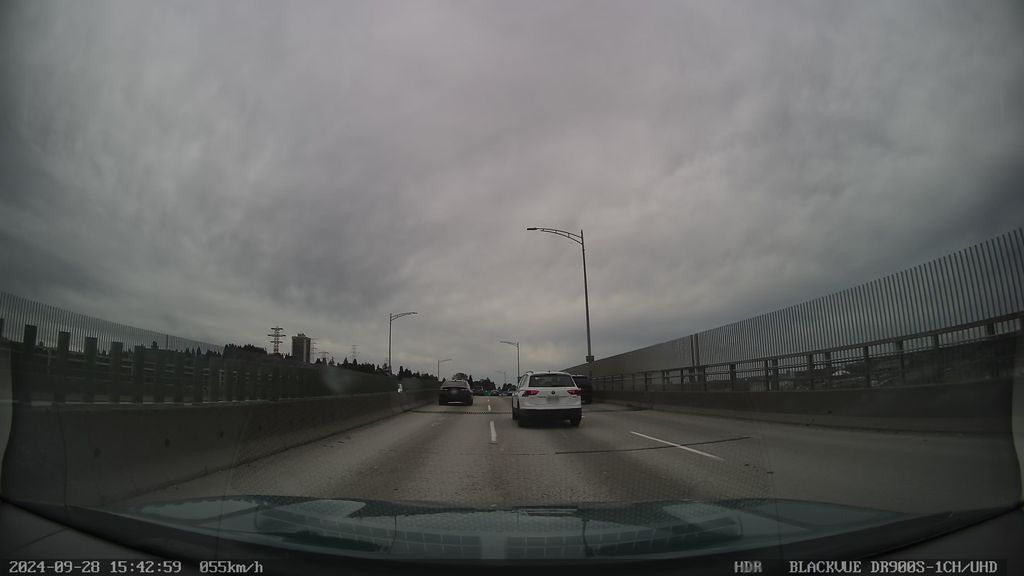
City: vancouver